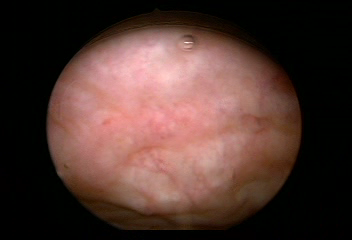
Modality: WLC
Class: Normal mucosa
Bladder cancer association: No